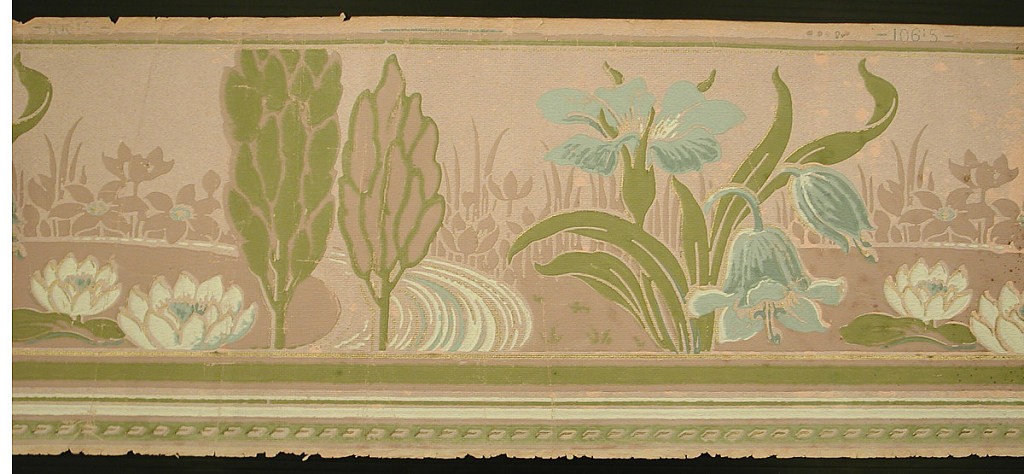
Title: Border
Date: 1900–1910
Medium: Machine-printed paper
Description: Pond with water lilies, surrounded by curving road. Two tall trees in foreground next to very over-scale iris. Printed in blue, green, and white on mauve ground.